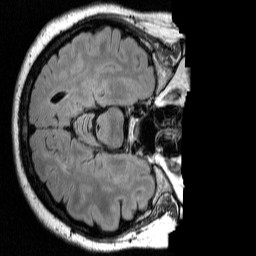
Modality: FLAIR
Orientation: axial
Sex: male
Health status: ill
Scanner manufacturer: siemens
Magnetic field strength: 3 T
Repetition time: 7 s
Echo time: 0.372 s